Question: Lets say I have the following database model:

And the question is as follows:
List ALL department names and the total number of employees in the department. The total number of employees column should be renamed as "total_emps". Order the list from the department with the least number of employees to the most number of employees. Note: You need to include a department in the list even when the department does not currently have any employee assigned to it.
This was my attempt:
'''
SELECT Department.deptname
(SELECT COUNT(*)
FROM Department
WHERE Department.empno = Employee.empno ) AS total_emps
FROM Department
'''
I'm pretty sure my solution is not correct as it won't include departments with no employees. How do you use a left inner join to solve this problem?
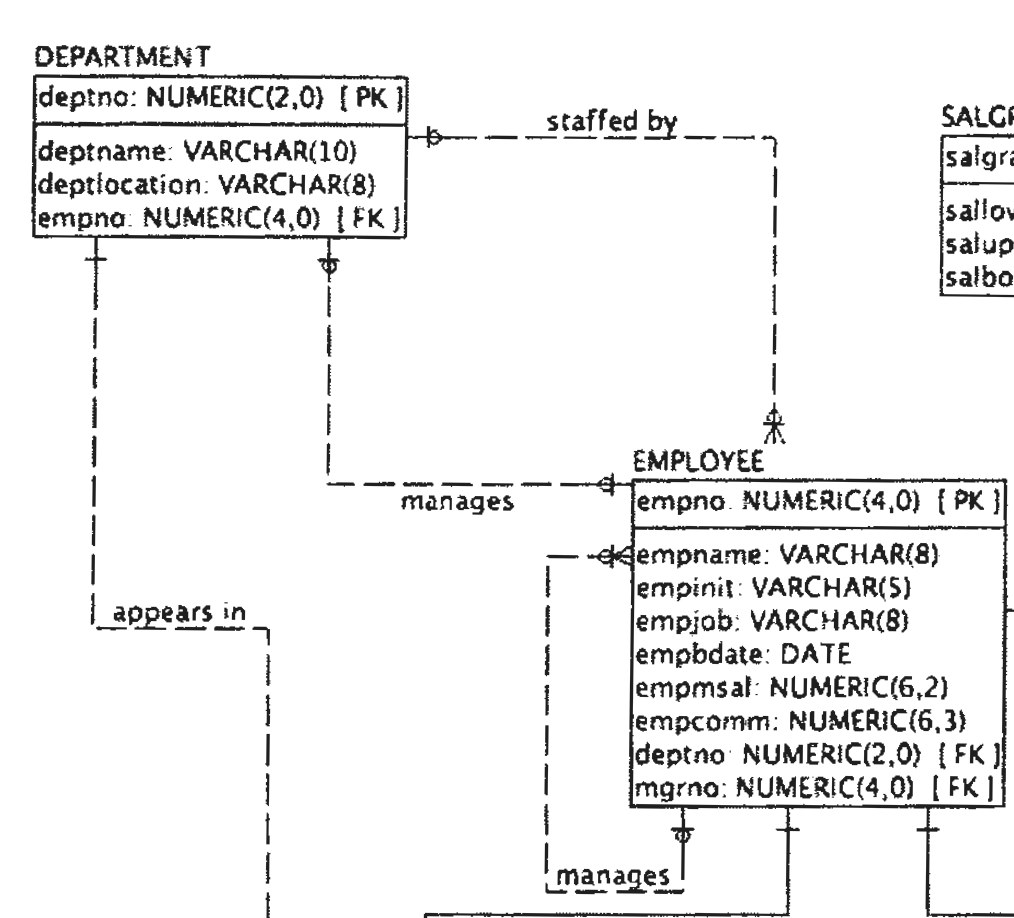
Answer: The query as you were trying to write it is:
(table creates modified from <URL>
'''
create table department (deptno int, deptname varchar(20));
insert into department values (1, 'a'),(2, 'b'),(3, 'c');
create table employee (empno int, deptno int);
insert into employee values (1,1),(2,1),(3,3);
SELECT d.deptname,
(SELECT COUNT(*)
FROM EMPLOYEE e
WHERE d.deptno = e.deptno ) AS total_emps
FROM DEPARTMENT d
ORDER BY total_emps ASC;
'''
(You were counting from 'DEPARTMENT' instead of 'EMPLOYEE' and comparing 'empno' instead of 'deptno'. And you left out a comma.)
(You were asked for every department's name and employee count so this returns that. In practice we would include a presumably unique 'deptno' if 'deptname' was not unique.)
> I'm pretty sure my solution is not correct as it won't include
departments with no employees.
Even your answer's version of the query (with the missing comma added) has an outer select that returns a count for every department no matter what the subselect returns. So I don't know why/how you thought it wouldn't.
If you want to use LEFT (OUTER) JOIN then the 'DEPARTMENT' rows with no employees get extended by NULL. But COUNT of a column only counts non-NULL rows.
'''
SELECT d.deptname, COUNT(e.empno) AS total_emps
FROM DEPARTMENT d
LEFT JOIN EMPLOYEE e
ON d.deptno = e.deptno
GROUP BY d.deptno
ORDER BY total_emps ASC;
'''
(Nb the LEFT JOIN version uses more concepts: LEFT JOIN extending by NULL, GROUP BY, and COUNT's NULL behaviour for non-'*'.)